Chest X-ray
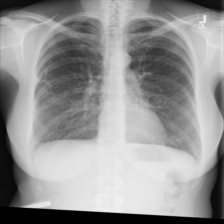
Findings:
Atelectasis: negative
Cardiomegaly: negative
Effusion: negative
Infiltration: negative
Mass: negative
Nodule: negative
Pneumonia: negative
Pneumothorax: negative
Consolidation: negative
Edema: negative
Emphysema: negative
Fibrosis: negative
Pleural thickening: negative
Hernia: negative